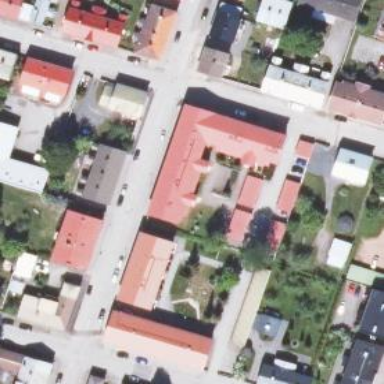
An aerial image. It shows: Building.